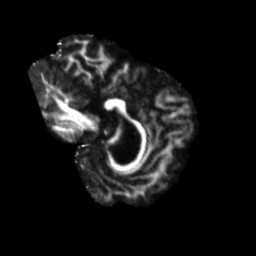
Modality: FA
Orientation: sagittal
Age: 79
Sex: female
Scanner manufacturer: siemens
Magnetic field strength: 3 T
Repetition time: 5.47 s
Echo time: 0.0854 s